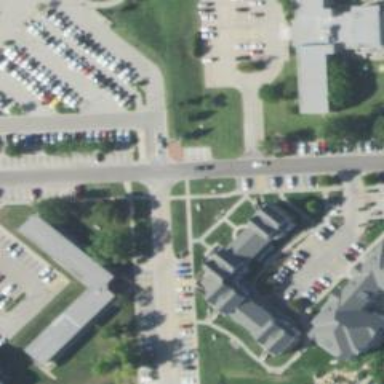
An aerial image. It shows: Footway.